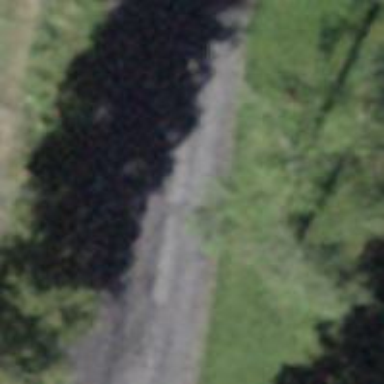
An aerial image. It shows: Secondary road with asphalt surface.